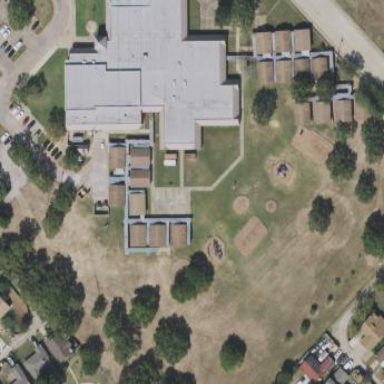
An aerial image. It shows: School.